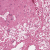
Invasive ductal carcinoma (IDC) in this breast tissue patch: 0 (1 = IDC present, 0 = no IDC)